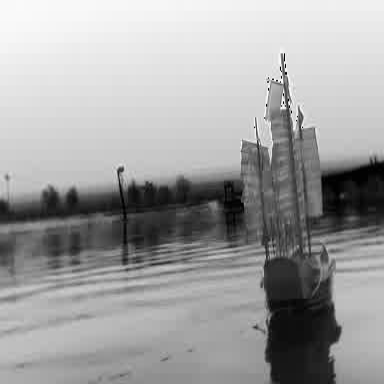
There is a sailboat in the infrared image.